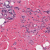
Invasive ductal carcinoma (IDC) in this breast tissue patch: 1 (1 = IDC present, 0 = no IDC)